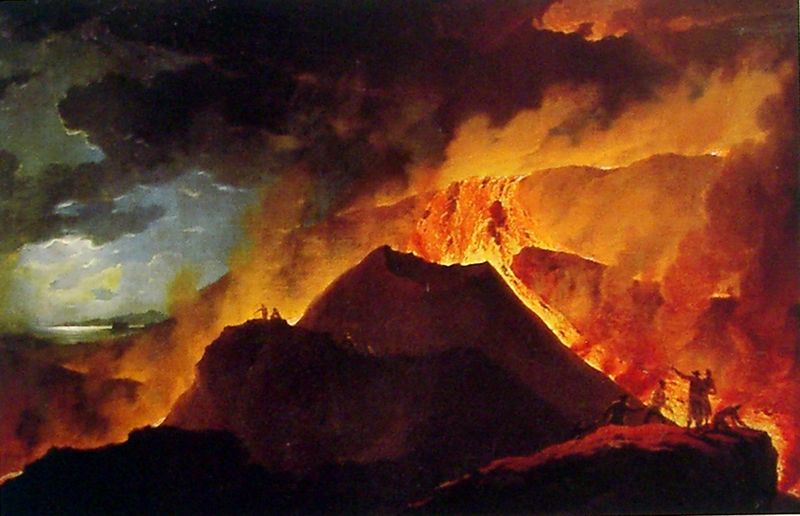
Titel: Spitze des Vesuv beim Ausbruch
Künstler: Michael Wutky
Standort: Wien
Institution: Gemäldegalerie der Akademie der Bildenden Künste
Schlagwörter: berg, blau, dunkel, feuer, gemälde, gestein, himmel, kampf, mann, meer, schatten, wasser, weiß, wolken, fluss, gelb, grün, landschaft, menschen, ocker, see, abend, braun, bunt, grau, hell, hintergrund, hut, licht, männer, orange, schwarz, hund, rot, wolke, malerei, mensch, stein, tod, öl, ferne, horizont, hügel, natur, qualm, rauch, sonne, land, gold, personen, boot, bewölkt, schiff, umrisse, italien, zuschauer, abhang, heiß, berge, bergig, gipfel, hitze, klein, spalten, figuren, fliessen, strom, angst, brand, dampf, katastrophe, naturgewalt, zerstörung, blue, hat, men, oil, people, red, white, women, black, dark, figures, gray, green, grey, painting, woman, yellow, lciht, brown, zeigen, mondlicht, bucht, betrachter, schauspiel, flucht, foto, mond, durchblick, brennen, explosion, glut, lava, vulkan, mondschein, sterne, gefahr, furcht, panik, staub, schaulustige, rom, bedrohung, smoke, hügelig, hölle, cloud, clouds, man, rock, rocks, sky, dramatisch, hill, hills, lake, landscape, mountain, mountains, nature, sea, water, horizon, sun, death, umwelt, schwaden, himel, ereignis, flowing, forest, light, river, stream, night, color, shadow, glühen, flüssig, lichtschein, asche, brennend, ausbruch, golf, disaster, storm, bright, small, eruption, pompeji, vesuv, vulkanausbruch, person, feuersbrunst, human, ancient, arms, neapel, walk, rauchwolken, moon, moonlight, zeig, abstand, rauchschwaden, schwefel, volcano, hackert, fire, wunder, god, steam, coal, flow, ätna, staring, escape, run, blue sky, heat, vulcano, pointing, krater, aschewolke, etna, magma, burning, contrast, erruption, flames, humans, christian, fog, russ, glühend, loth, lavastrom, golf von neapel, äthna, bible, gesture, grauen, action, danger, help, spectators, abenteuer, flame, stars, earth, umweltkatastrophe, fear, stromboli, bergförmig, natural, cone, hälle, feuerwalze, mondlich, glow, skye, horror, vulkanismus, vesuvausbruch, ascheregen, naturkatastrophe, catastrophe, ausbruch des vesuv, glühende magma, katasrophe, katastrofe, pompeiji, rauchwand, silberstreif, end, hutt, ash, ashes, wulkan, lava glut, glu, terror, observers, dante, inferno, billowing, force, satan, pompeii, molten, vesus, vesuvius, vulcaon, summit, active, hot, buring, intense, erupt, explode, explorers, explorer, vulcan, wulcano, katatstrophe, erforschen, crater, rim, dark clouds, wrath, gühend, laufne, geöl, erlebnis, apocalypse, end times, earthquake, rising, gesturing, risk, himmel rauch, smoky, firy, dark smoke, brimstone, climbers, ausbrauch, fiery, volcanic, fumes, snoke, catasptrophe, runm, ergeibniss, volvcano, pugatorio, clumbers